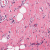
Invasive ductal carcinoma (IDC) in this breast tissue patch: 1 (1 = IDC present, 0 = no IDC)